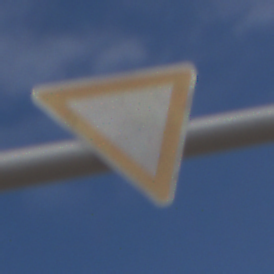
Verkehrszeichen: VorfahrtGewaehren
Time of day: Midday
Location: Outdoor (Nature)
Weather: PartlyCloudy
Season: NotSpecified
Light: Natural